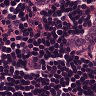
Metastatic tissue present: yes